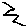
Label: zigzag